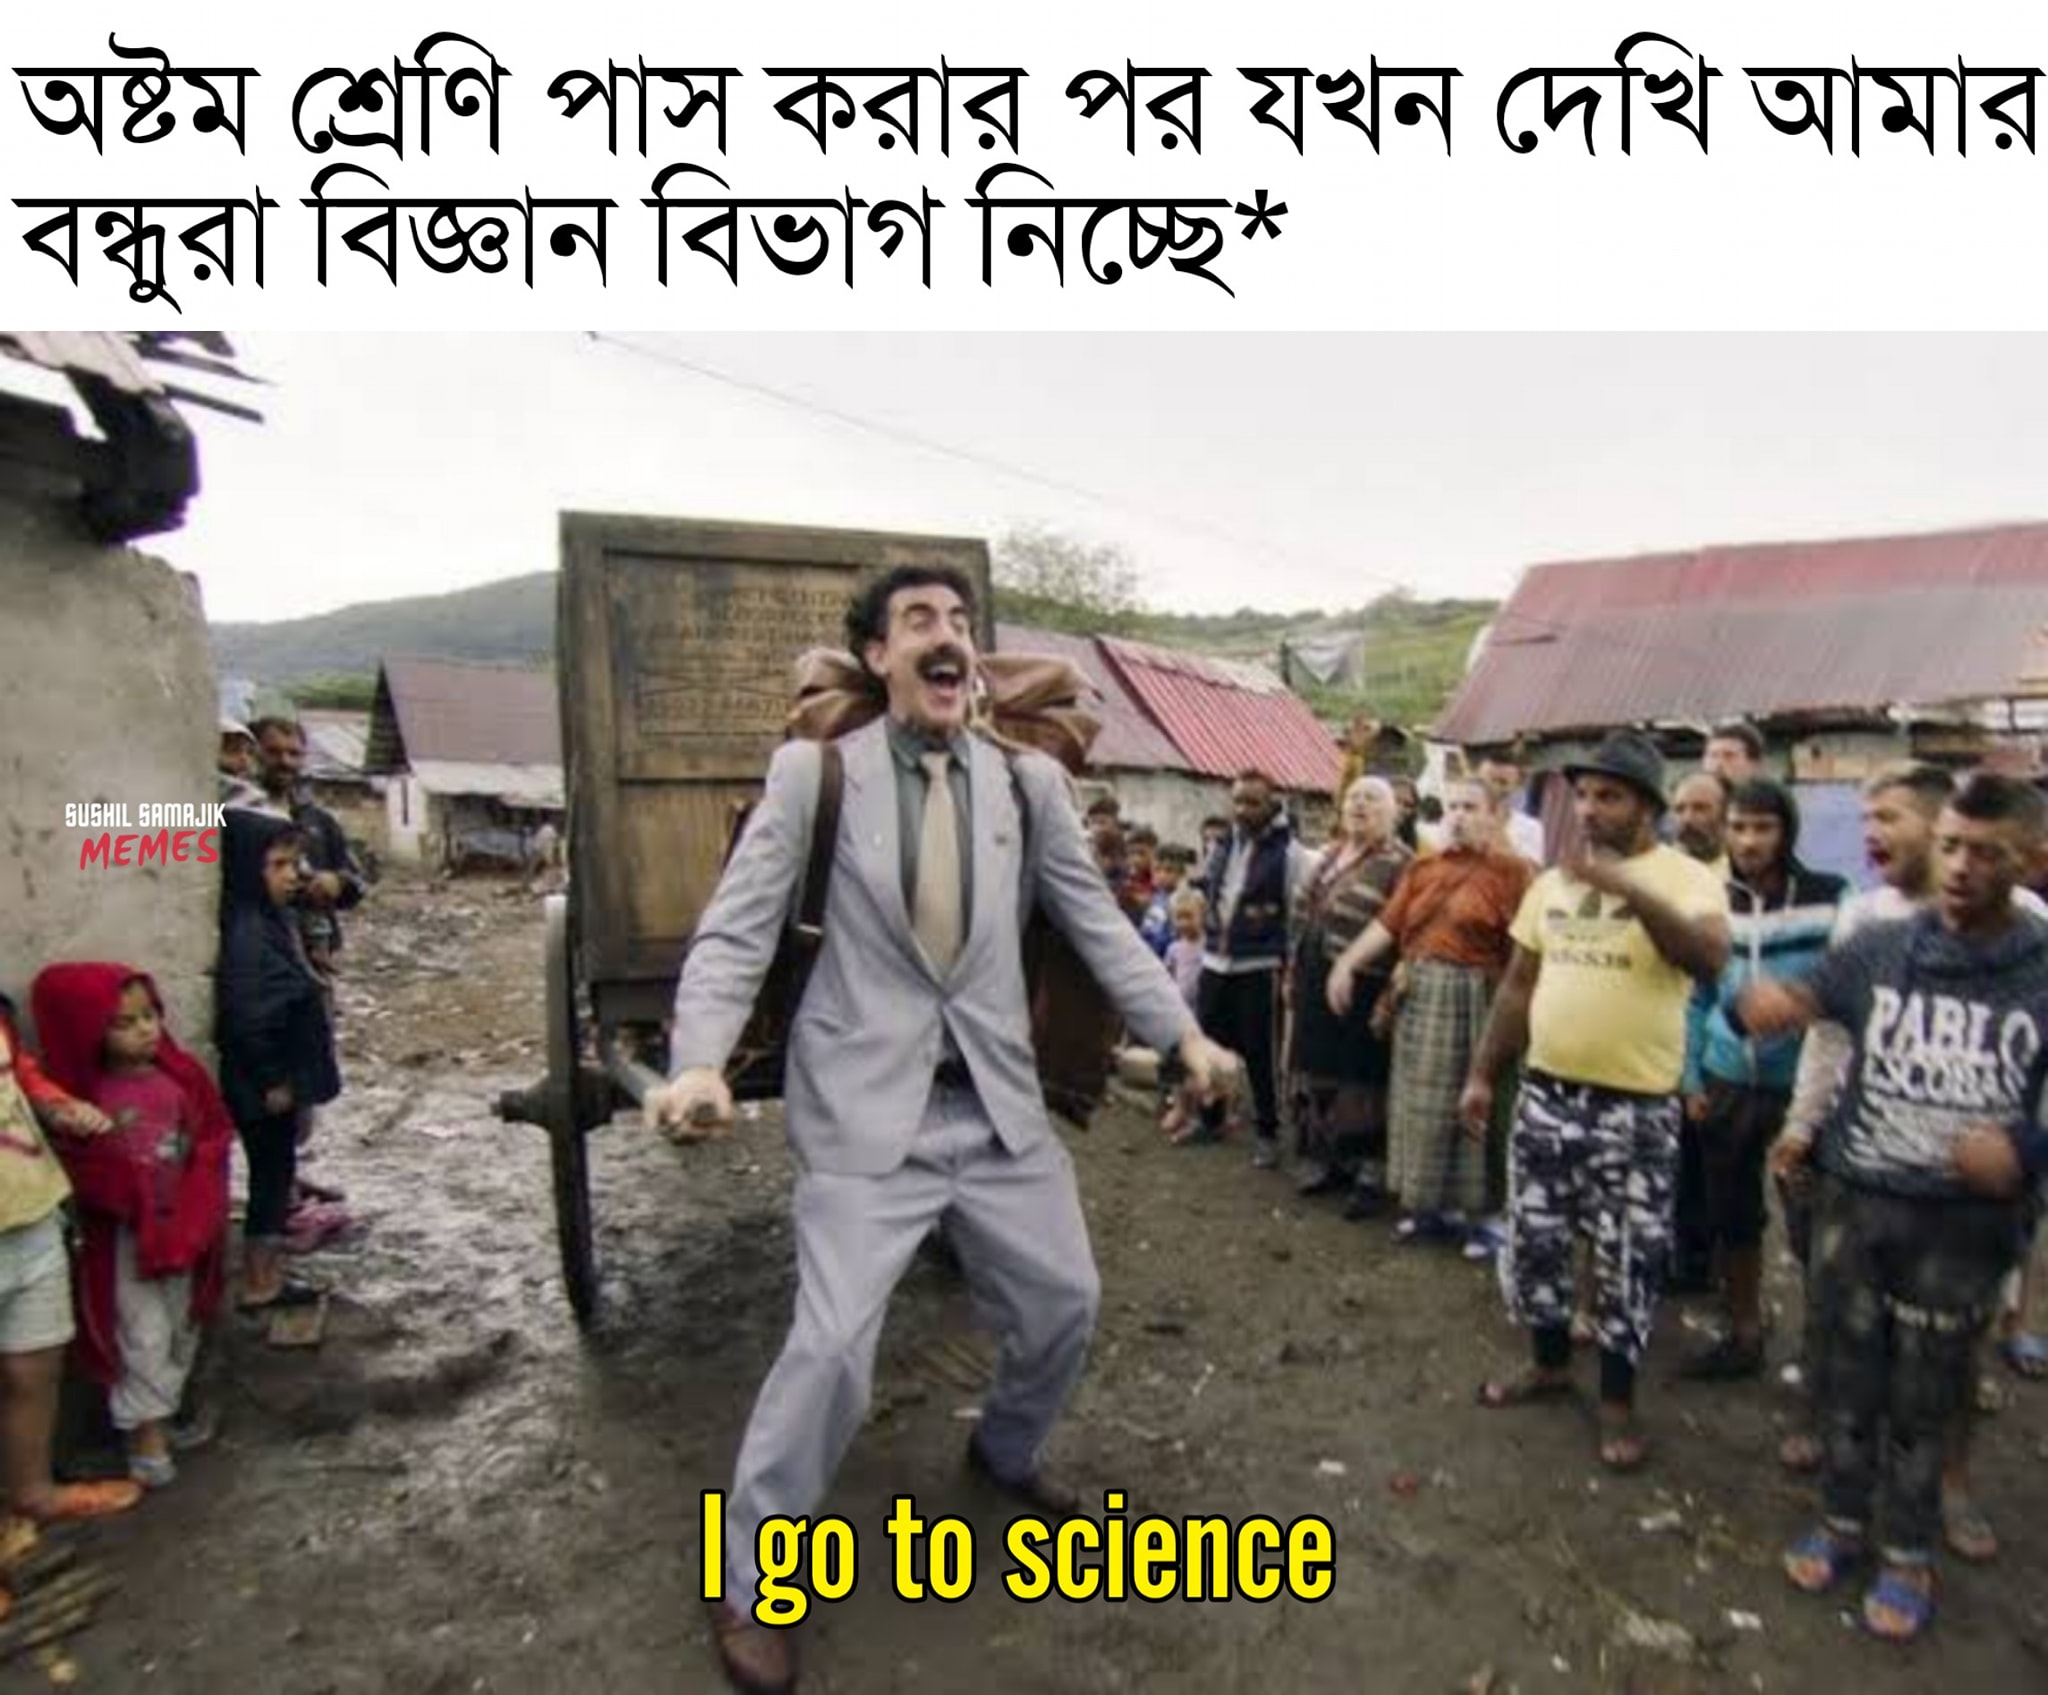
Caption: অষ্টম শ্রেনি পাস করার পর যখন দেখি আমার বন্ধুরা বিজ্ঞান বিভাগ নিচ্ছে*     I go to science
Label: non-hate